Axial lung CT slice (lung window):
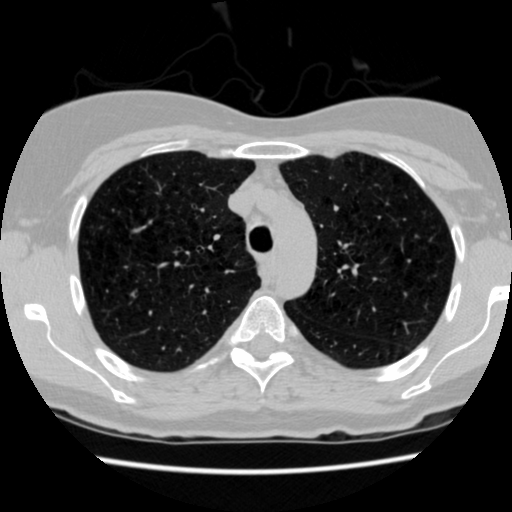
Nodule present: no